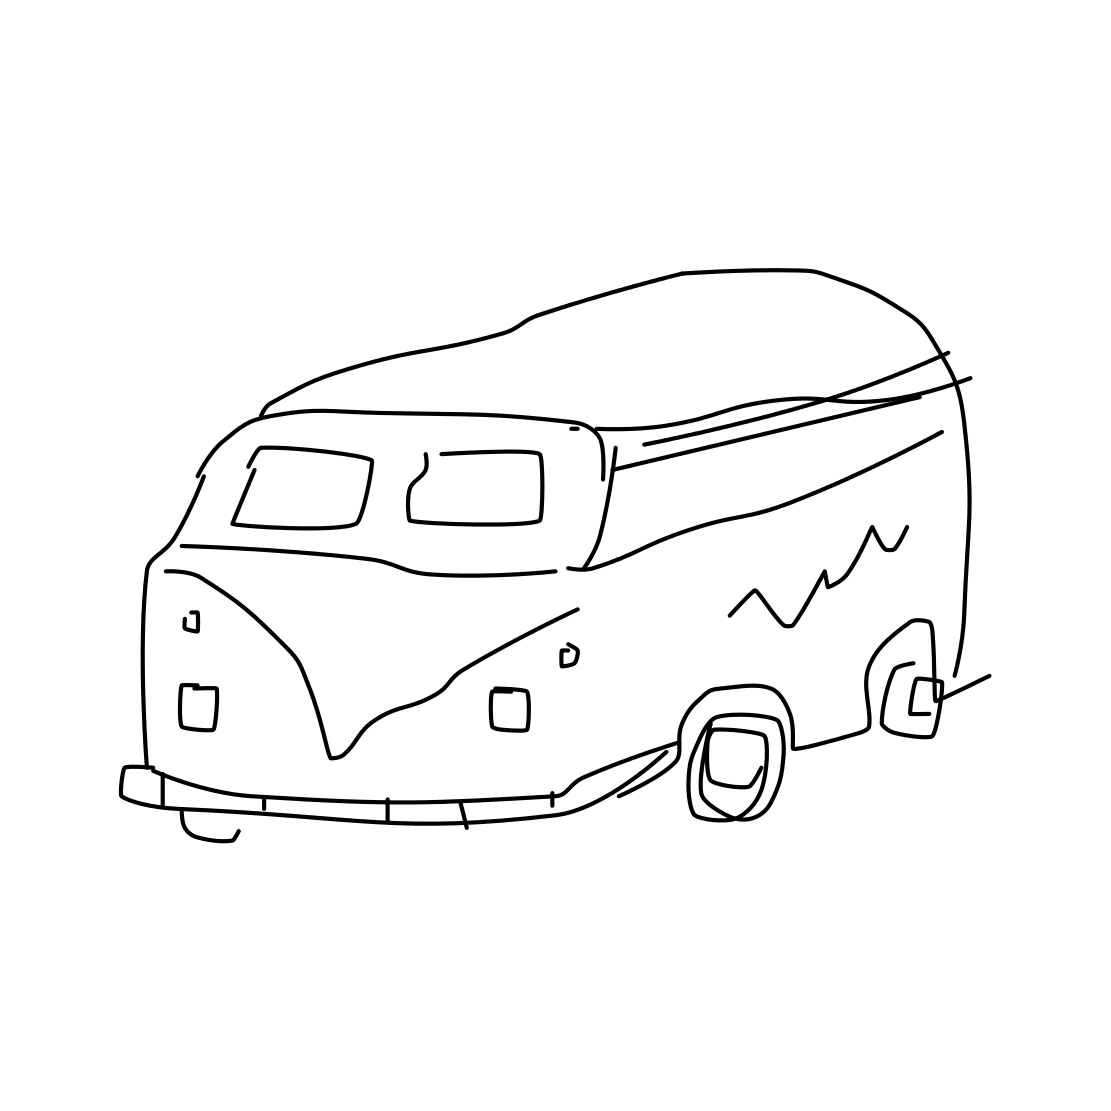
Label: van